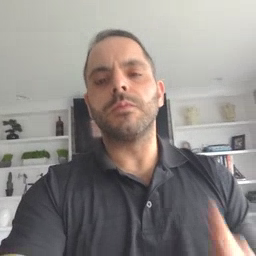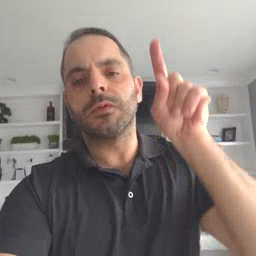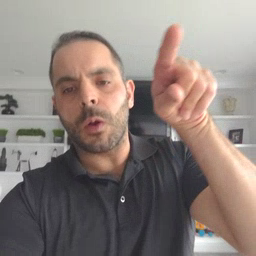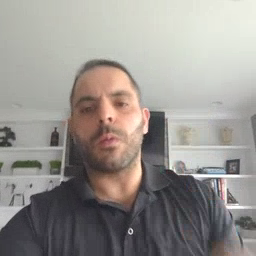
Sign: go